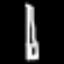
Label: fork